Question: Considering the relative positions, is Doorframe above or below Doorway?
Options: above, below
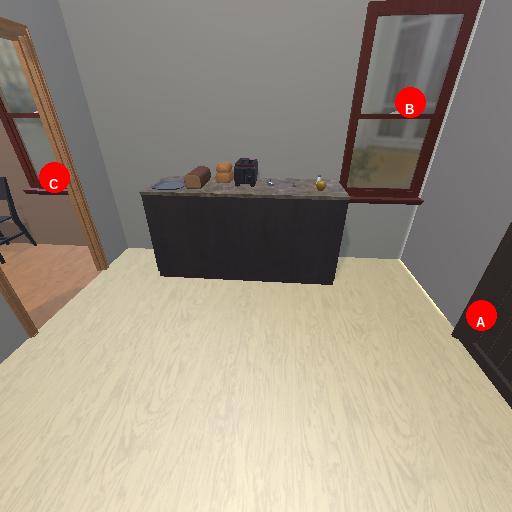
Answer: above